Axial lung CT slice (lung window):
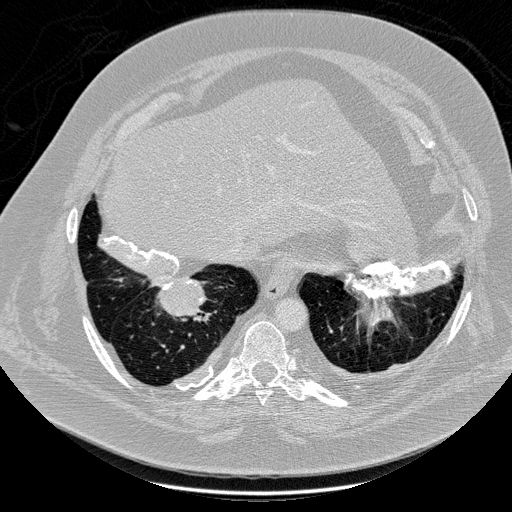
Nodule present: yes
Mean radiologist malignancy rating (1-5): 5